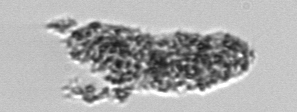
Label: fecal_pellet